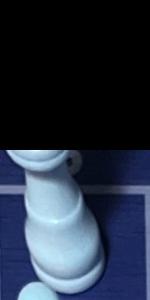
Label: King_White